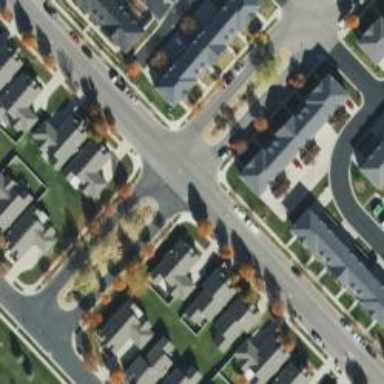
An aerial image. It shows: Residential road with sidewalk on the left.